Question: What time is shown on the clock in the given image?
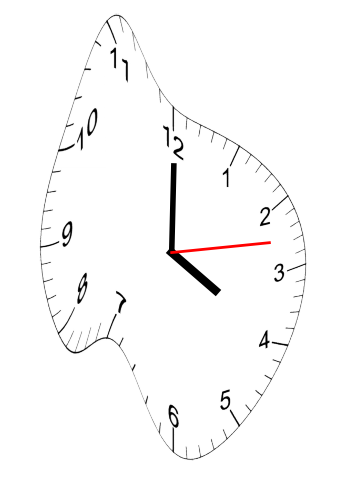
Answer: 04:00:13